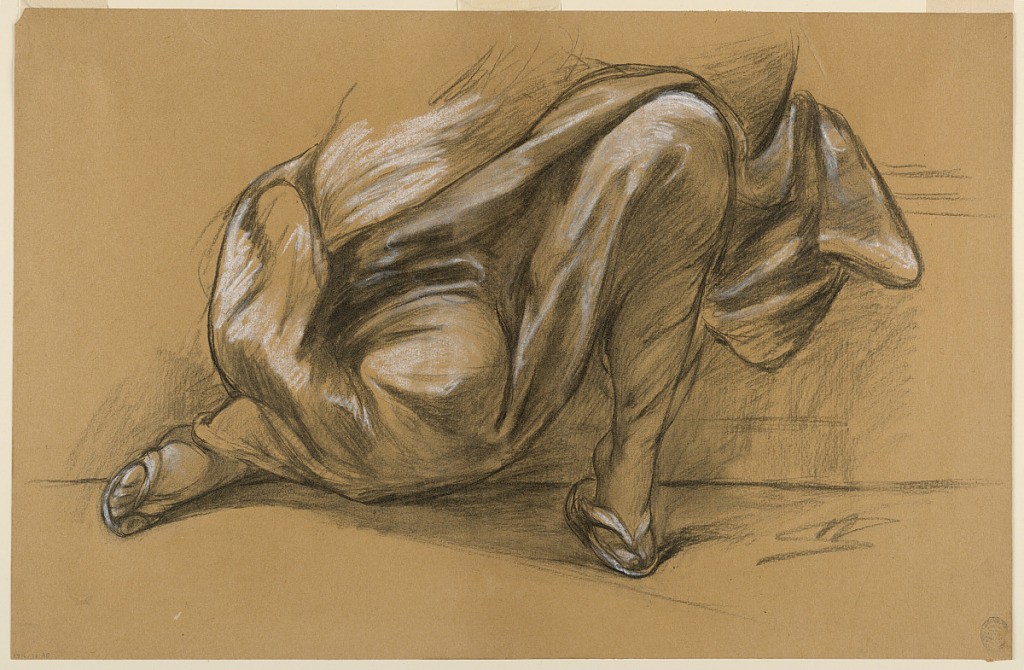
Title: Study of Drapery
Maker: Walter Shirlaw, American, b. Scotland, 1838–1909
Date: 1875–80
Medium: Charcoal, chalk, graphite on brown paper
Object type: Drawing
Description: A seated figure in drapery is shown from the waist down.